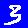
Digit: 3